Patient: sex M, age 54
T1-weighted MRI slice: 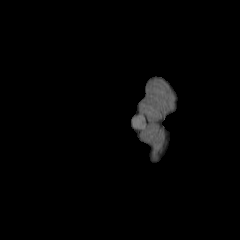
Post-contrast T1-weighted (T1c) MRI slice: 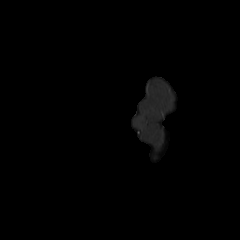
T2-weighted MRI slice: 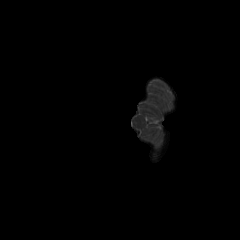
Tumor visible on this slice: no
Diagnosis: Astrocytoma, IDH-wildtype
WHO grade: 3